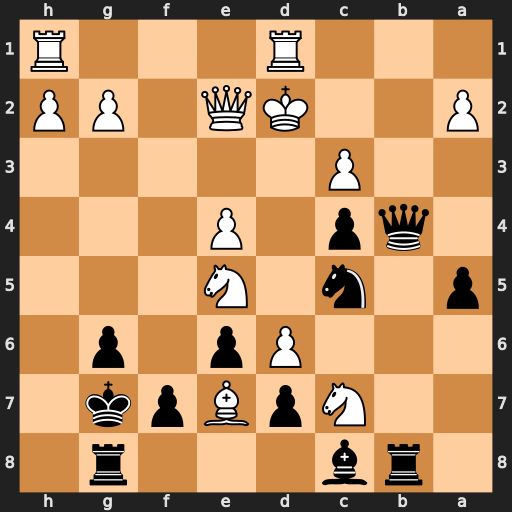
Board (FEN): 1rb3r1/2NpBpk1/3Pp1p1/p1n1N3/1qp1P3/2P5/P2KQ1PP/3R3R
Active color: b
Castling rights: -
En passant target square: -
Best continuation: Qb2+ Ke3 Qxc3+ Kf4 f6